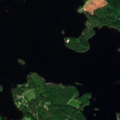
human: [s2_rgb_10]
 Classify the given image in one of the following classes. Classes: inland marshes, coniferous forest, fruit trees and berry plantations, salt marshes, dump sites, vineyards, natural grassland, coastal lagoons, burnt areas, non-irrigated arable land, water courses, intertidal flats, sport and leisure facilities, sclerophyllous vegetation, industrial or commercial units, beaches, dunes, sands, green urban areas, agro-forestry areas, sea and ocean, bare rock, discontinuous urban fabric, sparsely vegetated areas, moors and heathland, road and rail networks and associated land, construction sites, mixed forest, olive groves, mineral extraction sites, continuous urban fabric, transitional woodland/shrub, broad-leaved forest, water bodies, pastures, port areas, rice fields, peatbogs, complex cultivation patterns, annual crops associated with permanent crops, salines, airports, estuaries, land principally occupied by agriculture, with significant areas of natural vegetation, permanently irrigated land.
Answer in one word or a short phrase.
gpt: mixed forest, water bodies